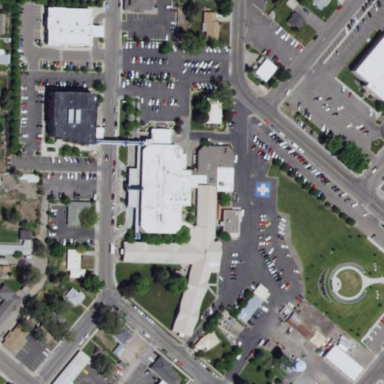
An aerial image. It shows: Healthcare facility identified as hospital.